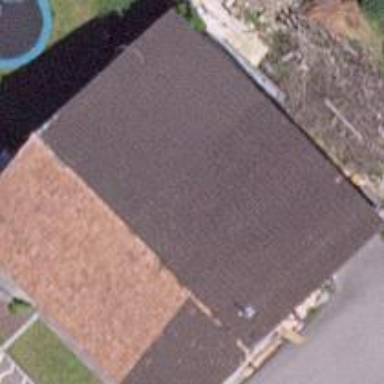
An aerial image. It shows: Shed.